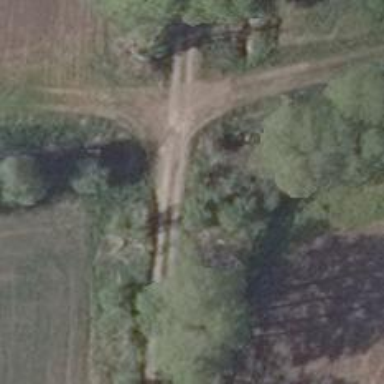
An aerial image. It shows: Sandy track road with grade4 tracktype.